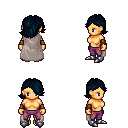
a pixel art fantasy rpg character, female body template, human, tanned skin, gray cape, magenta pants, raven swoop hairstyle, leather bracers, metal boots, four views (front, back, left, right), 2x2 character sprite sheet, small pixel art, hard edges, no anti-aliasing